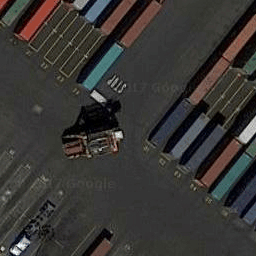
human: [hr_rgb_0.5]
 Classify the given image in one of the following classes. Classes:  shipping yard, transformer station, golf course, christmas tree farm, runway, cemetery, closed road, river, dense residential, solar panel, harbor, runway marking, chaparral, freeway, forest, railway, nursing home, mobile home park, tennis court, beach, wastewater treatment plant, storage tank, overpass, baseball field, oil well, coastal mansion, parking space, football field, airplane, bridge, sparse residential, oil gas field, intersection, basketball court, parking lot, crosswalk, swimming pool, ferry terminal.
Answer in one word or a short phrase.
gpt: shipping yard